Question: I want to pass additional parameters when a paginator button is clicked. The data looks like this:
'''
<p:dataGrid
var="citem"
value="#{group.lazyItemGroup}"
paginator="true"
rows="4"
lazy="true"
columns="2"
layout="grid"
id="items"
paginatorTemplate="{CurrentPageReport} {FirstPageLink} {PreviousPageLink} {PageLinks} {NextPageLink} {LastPageLink} {RowsPerPageDropdown}"
rowsPerPageTemplate="6,12,16"
>
...
...
...
</p:dataGrid>
'''
Can I use something like this?
'''
<p:inputText id="id" value="#{group.id}" type="hidden" />
or
<f:attribute name="id" value="#{group.id}" />
'''

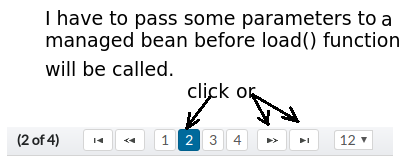
Answer: If you are referring to the 'load' method of the 'LazyDataModel' you have implemented, then no, you cannot simply add parameters to that method.
Since you were talking about "when a paginator button is clicked", I assumed you had a 'page' event listener in place. Apparently you haven't, so add that to your 'p:dataGrid':
'''
<p:dataGrid ...>
<p:ajax event="page"
listener="#{yourBean.yourListener}"/>
</p:dataGrid>
'''
And to your bean:
'''
public void yourListener(PageEvent event) {
...
}
'''
In your listener you can pass anything to your custom lazy data model instance, and pick that up in the 'load' method. You could also add a '<f:attribute .../>' to your data grid component, which can be read in the listener method (see <URL>.
Please note that you can get the page from the page event:
'''
event.getPage();
'''
This might help in determining what additional data to set.